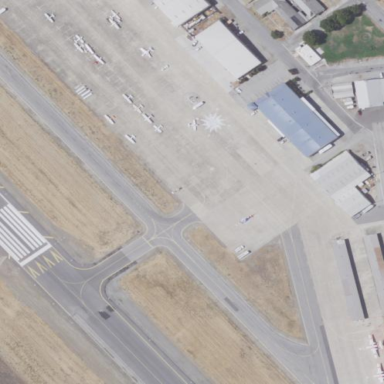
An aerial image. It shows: Apron at the airport.